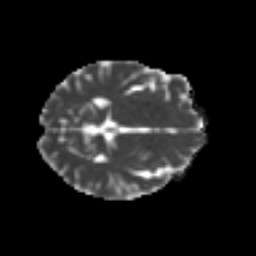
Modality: MD
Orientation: axial
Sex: female
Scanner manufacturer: ge
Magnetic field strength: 3 T
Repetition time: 7 s
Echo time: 0.08 s